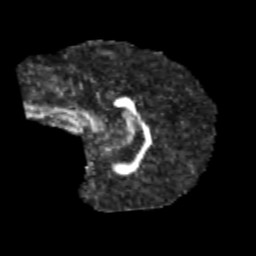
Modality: FA
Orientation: sagittal
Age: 11
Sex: male
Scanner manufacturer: siemens
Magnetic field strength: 3 T
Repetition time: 3.8 s
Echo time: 0.07 s